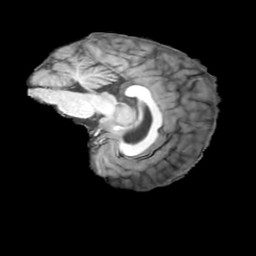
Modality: T1w
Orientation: sagittal